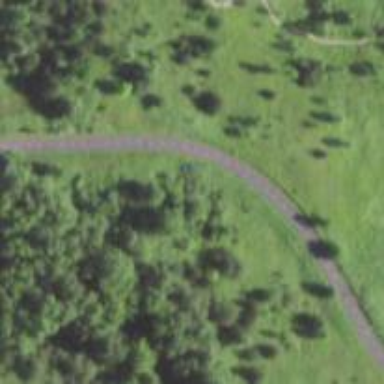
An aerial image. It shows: Asphalt cycleway.